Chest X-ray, PA view. Patient: 47 years old, sex M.
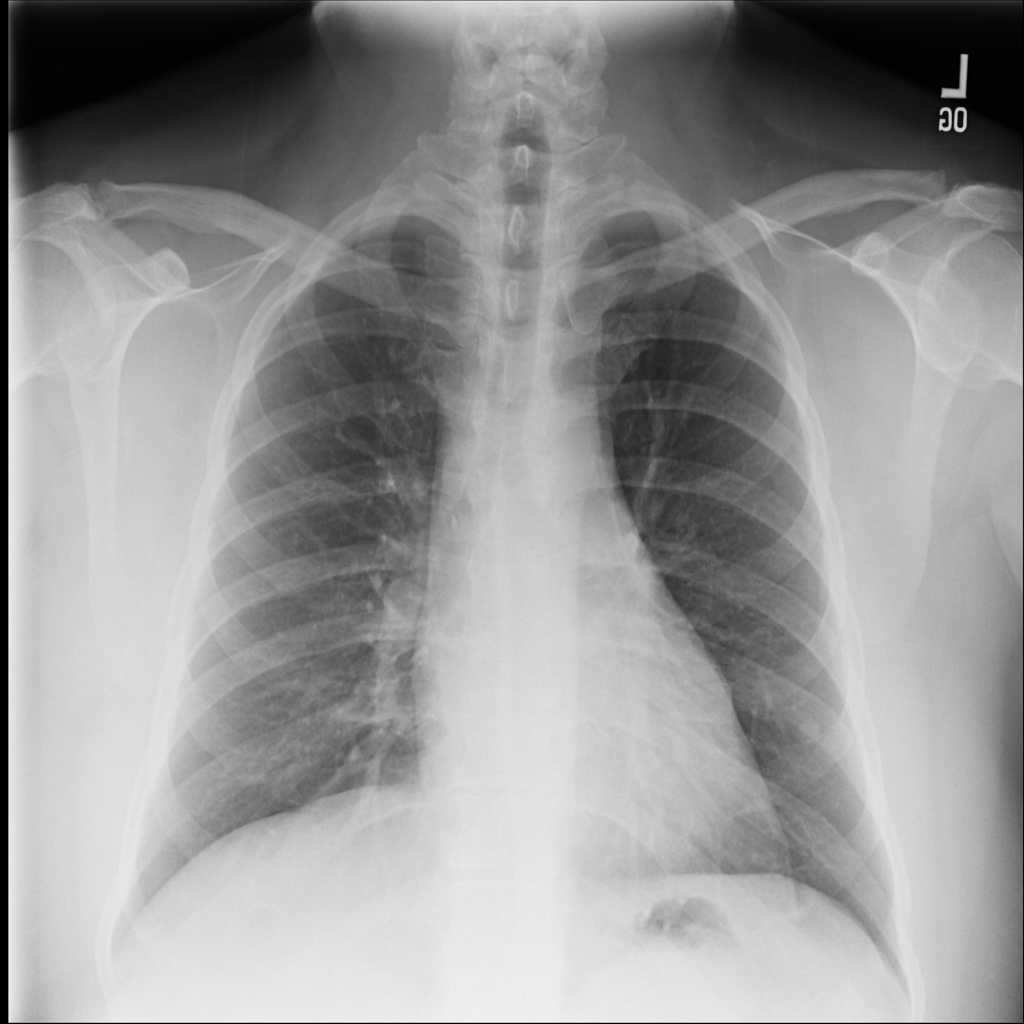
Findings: Nodule